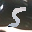
Label: 5